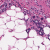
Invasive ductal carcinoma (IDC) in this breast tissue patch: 1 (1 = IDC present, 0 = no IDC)